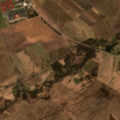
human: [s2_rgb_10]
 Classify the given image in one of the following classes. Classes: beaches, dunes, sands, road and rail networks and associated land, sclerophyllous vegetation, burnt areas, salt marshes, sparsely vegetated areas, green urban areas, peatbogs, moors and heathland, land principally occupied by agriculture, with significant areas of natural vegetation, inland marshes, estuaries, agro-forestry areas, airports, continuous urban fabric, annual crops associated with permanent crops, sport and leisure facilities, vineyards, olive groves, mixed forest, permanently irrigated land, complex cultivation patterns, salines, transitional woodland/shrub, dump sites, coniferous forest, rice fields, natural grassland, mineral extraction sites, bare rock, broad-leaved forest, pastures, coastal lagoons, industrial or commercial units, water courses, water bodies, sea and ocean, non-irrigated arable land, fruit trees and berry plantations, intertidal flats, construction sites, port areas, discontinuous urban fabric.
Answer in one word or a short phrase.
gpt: industrial or commercial units, non-irrigated arable land, complex cultivation patterns, land principally occupied by agriculture, with significant areas of natural vegetation